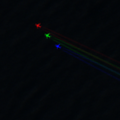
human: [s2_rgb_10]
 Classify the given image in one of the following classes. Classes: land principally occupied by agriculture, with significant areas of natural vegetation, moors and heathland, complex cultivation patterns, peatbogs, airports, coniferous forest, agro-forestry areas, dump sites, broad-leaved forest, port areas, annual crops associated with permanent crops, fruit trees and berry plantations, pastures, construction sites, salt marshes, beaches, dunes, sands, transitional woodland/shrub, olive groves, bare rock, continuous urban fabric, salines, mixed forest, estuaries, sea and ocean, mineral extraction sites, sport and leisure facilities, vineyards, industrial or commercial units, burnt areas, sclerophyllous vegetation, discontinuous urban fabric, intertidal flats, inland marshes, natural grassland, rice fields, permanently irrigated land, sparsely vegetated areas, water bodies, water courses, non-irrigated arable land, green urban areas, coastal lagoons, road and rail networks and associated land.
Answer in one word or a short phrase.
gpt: sea and ocean